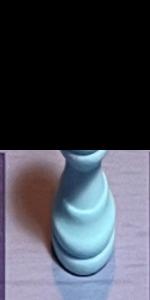
Label: Rook_White